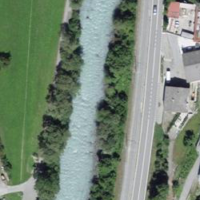
EUNIS habitat code: 23
Species observed at this site:
Lasiommata megera
Limenitis reducta